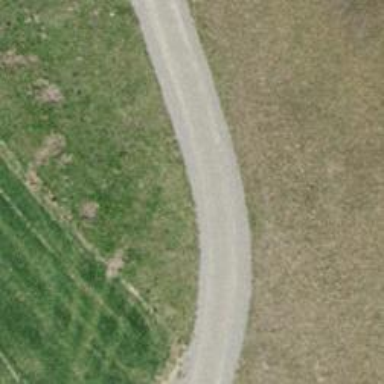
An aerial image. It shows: Gravel track with grade 3 tracktype.